Interaction volume radius: 10 \u00c5
Interaction volume height: 20 \u00c5
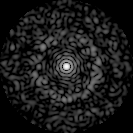
Disorder parameter: 0.8318